Question: When I select (by clicking or by keyboard) blank row on my DataGrid (when I want to add new row), unexpected validation error occurs (but with no exception) - the border of datagrid changes to red color, as you can see on the image below. When I click second time on blank row, the red border dissapears. Everything other works fine, the new row is added. Besides, I don't have any validation rules. And when I make a row with empty text, value is valid.
I don't want this behavior and this red border, anybody knows, why this happens and how to fix it? Why and where some validation fails?

Below I append some source code:
DataGrid definition in xaml:
'''
<DataGrid IsSynchronizedWithCurrentItem="True" DisplayMemberPath="Name"
ItemsSource="{Binding Path=ConfigFiles}" SelectedItem="{Binding Path=SelectedConfigFile}"
Grid.Column="1" Height="87" Margin="0,26,11,32" Style="{DynamicResource DataGridStyle}">
<DataGrid.Columns>
<DataGridTextColumn Width="1*" Binding="{Binding Name}" />
</DataGrid.Columns>
</DataGrid>
'''
My ViewModel's part:
'''
public class ManageModulesVM : BaseVM // Implements INotifyPropertyChanged
{
// ...
public ObservableCollection<ConfigFile> ConfigFiles
{
get { return selectedModule == null ? null : selectedModule.ConfigFiles; }
set
{
selectedModule.ConfigFiles = value;
OnPropertyChanged(() => ConfigFiles);
}
}
public ConfigFile SelectedConfigFile
{
get { return selectedModule == null ? null : selectedModule.SelectedConfigFile; }
set
{
if (value != null)
{
selectedModule.SelectedConfigFile = value;
}
OnPropertyChanged(() => SelectedConfigFile);
OnPropertyChanged(() => Parameters);
}
}
// ...
}
'''
ConfigFile class:
'''
public class ConfigFile
{
public string Name { get; set; }
public IList<Parameter> Parameters { get; set; }
public ConfigFile() { Name = ""; Parameters = new List<Parameter>(); }
}
'''
Edit:
After further investigation I know, that SelectedItem Binding is causing problems (when I remove this binding, validation error stops to appear), but I still don't know why and how to fix this.
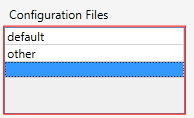
Answer: I've found my own solution to this question. I've written a value converter and tied it to the binding:
'(SelectedItem="{Binding Path=SelectedConfigFile,Converter={StaticResource configFileConverter}}")'
The converter class:
'''
namespace Converters
{
public class SelectedConfigFileConverter : IValueConverter
{
public object Convert(object value, Type targetType, object parameter, CultureInfo culture)
{
return value;
}
public object ConvertBack(object value, Type targetType, object parameter, CultureInfo culture)
{
if(value is ConfigFile)
return value;
return null;
}
}
}
'''
Define resource in 'resources.xaml' file (or in any other resources place):
'''
<ResourceDictionary (...) xmlns:conv="clr-namespace:Converters" >
<conv:SelectedConfigFileConverter x:Key="configFileConverter" />
</ResourceDictionary>
'''
The advantage of this solution is that the 'SelectedConfigFile' property's type did't changed (to the general 'object' type) so it is still strongly typed.